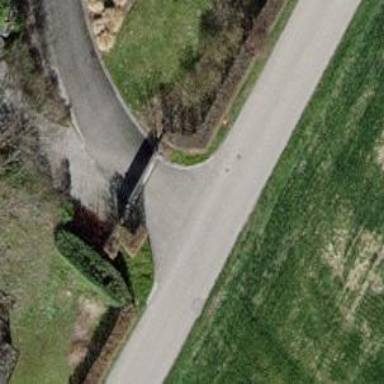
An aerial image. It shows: Entrance with barrier.